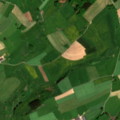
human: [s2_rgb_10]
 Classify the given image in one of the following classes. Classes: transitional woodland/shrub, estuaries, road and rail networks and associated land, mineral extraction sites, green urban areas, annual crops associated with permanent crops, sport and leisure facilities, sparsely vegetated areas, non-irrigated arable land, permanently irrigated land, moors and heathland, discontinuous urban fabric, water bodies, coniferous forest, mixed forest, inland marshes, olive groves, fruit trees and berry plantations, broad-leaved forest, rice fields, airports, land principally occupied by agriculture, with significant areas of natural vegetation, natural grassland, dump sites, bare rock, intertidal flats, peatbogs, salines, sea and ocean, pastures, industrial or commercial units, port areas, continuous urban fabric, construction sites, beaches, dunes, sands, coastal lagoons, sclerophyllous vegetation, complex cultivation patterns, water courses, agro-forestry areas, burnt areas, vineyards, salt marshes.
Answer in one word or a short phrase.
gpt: discontinuous urban fabric, non-irrigated arable land, pastures, mixed forest